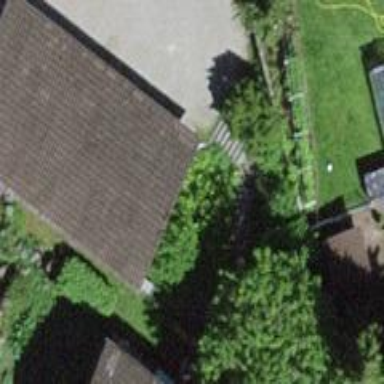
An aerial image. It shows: Group of garages.